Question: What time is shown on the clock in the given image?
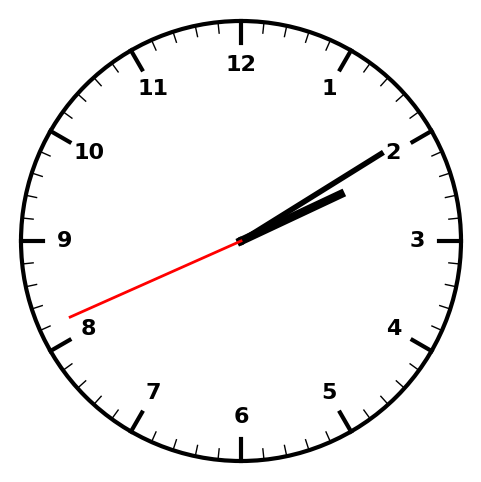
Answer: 02:09:41